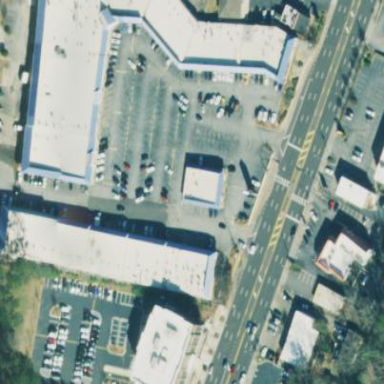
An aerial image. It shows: Retail building.